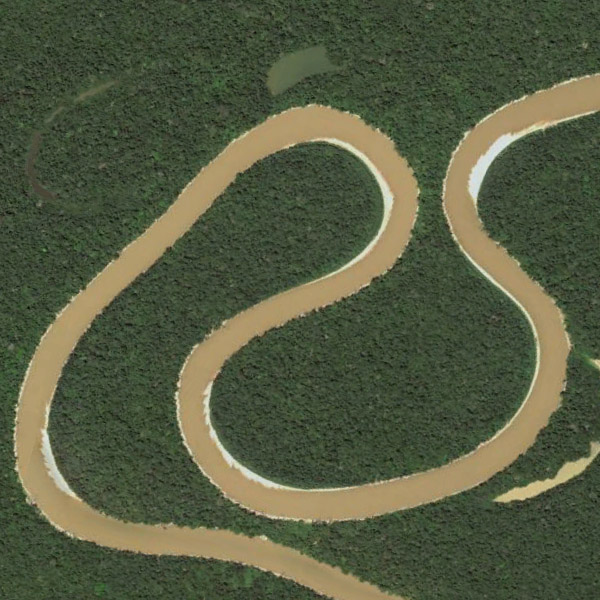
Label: River